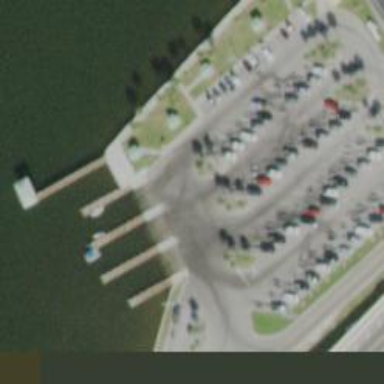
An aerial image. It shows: Slipway on leisure land.